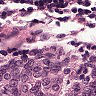
Metastatic tissue present: yes